Aerial crown-view tile of a tropical tree (Barro Colorado Island, Panama), acquired 20250124:
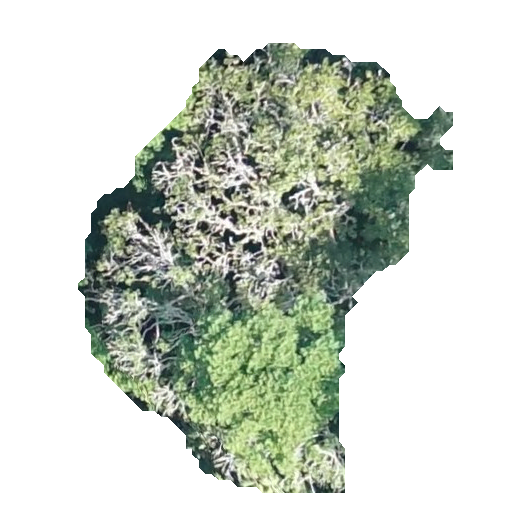
Species: Jacaranda copaia
GBIF accepted scientific name: Jacaranda copaia
Crown area: 156.503 m²